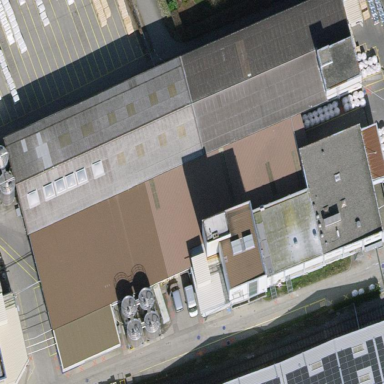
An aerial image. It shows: Industrial building.